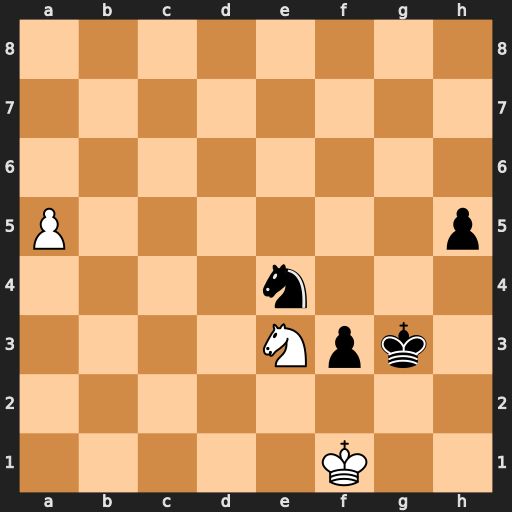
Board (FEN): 8/8/8/P6p/4n3/4Npk1/8/5K2
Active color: w
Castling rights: -
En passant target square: -
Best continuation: a6 f2 a7 Kf3 a8=Q